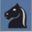
Piece: bN